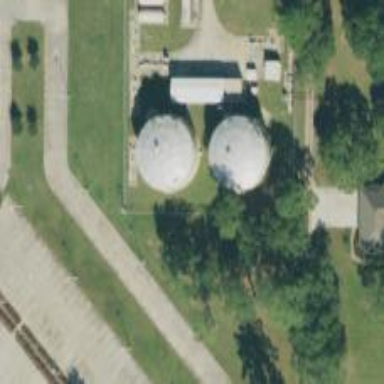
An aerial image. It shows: Man-made water works facility.